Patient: sex F, age 63
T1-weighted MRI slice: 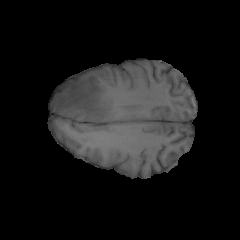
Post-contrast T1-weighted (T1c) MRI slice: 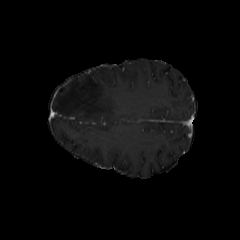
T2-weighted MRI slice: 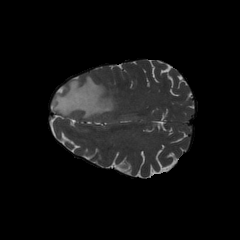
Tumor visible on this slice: yes
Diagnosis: Glioblastoma, IDH-wildtype
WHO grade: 4